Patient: sex F, age 46
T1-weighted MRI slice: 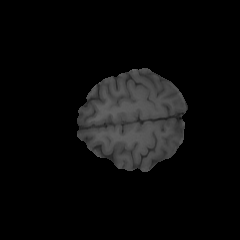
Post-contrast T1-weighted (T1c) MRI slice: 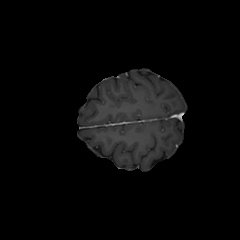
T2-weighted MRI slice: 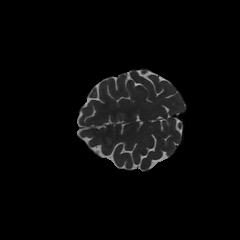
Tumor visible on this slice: no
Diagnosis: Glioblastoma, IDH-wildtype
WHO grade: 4